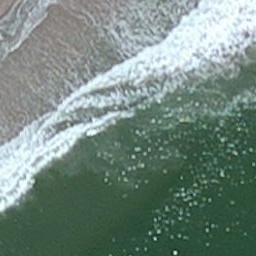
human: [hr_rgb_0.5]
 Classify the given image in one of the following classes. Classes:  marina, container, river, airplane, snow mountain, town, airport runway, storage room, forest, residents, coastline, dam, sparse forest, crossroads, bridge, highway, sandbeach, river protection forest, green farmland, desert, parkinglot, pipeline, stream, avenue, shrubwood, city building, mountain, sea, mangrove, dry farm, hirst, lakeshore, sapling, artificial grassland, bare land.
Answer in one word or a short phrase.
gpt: coastline